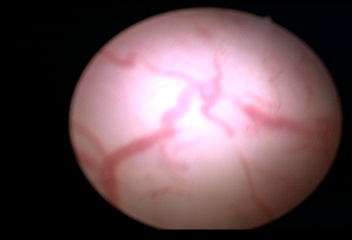
Modality: WLC
Class: Normal mucosa
Bladder cancer association: No